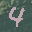
Label: 4